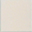
Piece: xx